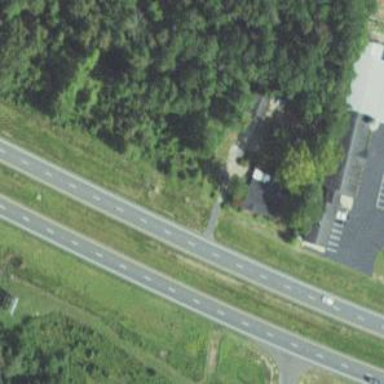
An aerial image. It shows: Asphalt road designated as trunk highway.